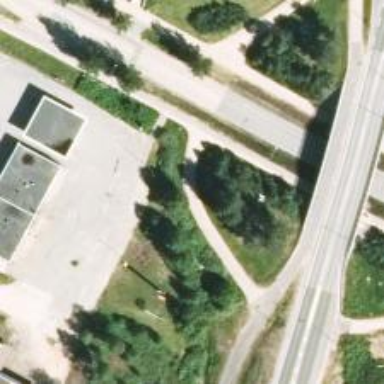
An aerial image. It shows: Asphalt cycleway.